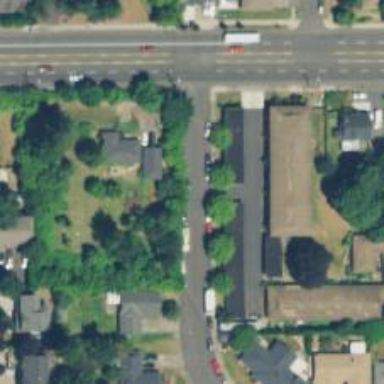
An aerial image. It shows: Residential road with sidewalk on the left side.